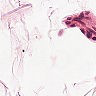
Metastatic tissue present: no